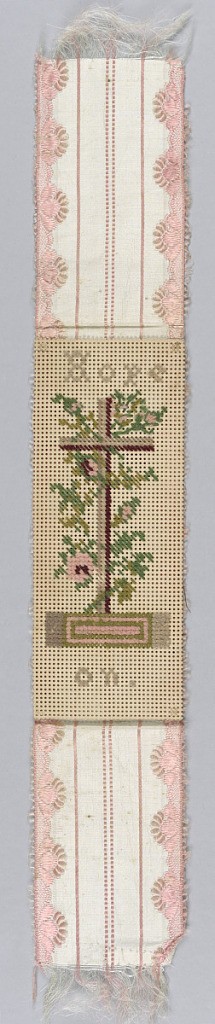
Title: Bookmark
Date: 19th century
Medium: silk, paper, wool Technique: compound weave (ribbon) and wool embroidery on punched paper
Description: Bookmark of pink and white brocaded ribbon is mounted with an embroidered card worked in wool thread. Design of a cross with flower wreaths and the legend: "Hope On." Tan, green and pale pink.